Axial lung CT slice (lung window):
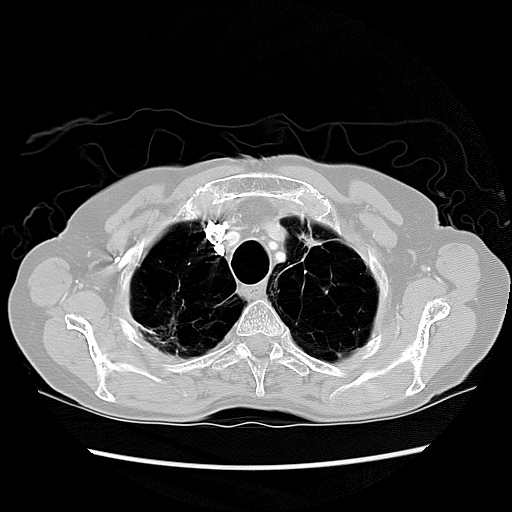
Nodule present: no